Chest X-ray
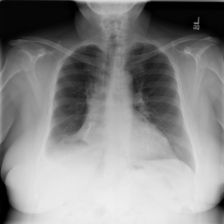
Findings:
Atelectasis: negative
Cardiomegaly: negative
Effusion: negative
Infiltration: negative
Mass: negative
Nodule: negative
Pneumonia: negative
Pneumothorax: negative
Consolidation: negative
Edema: negative
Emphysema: negative
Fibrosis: negative
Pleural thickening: negative
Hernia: negative